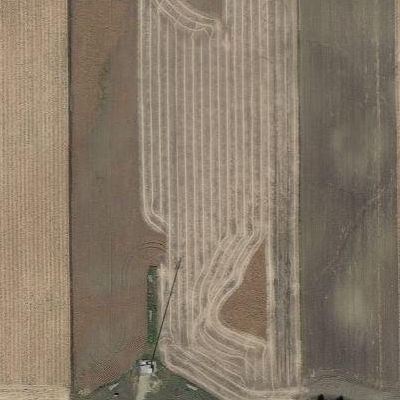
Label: Field